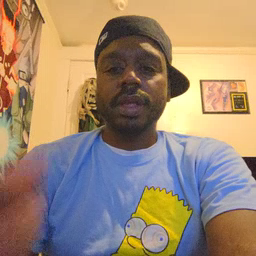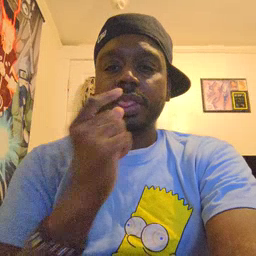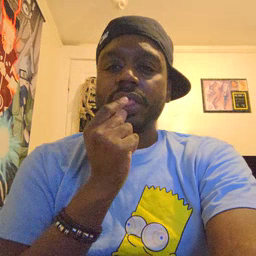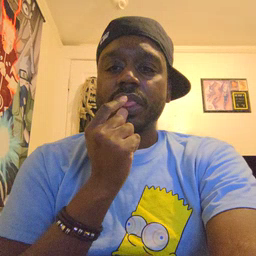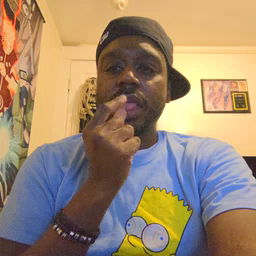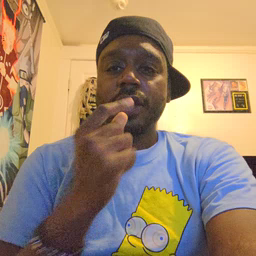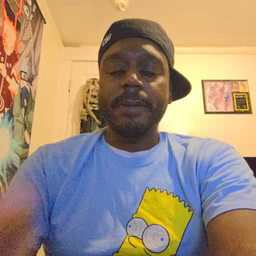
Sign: tongue